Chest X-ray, AP view. Patient: 46 years old, sex F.
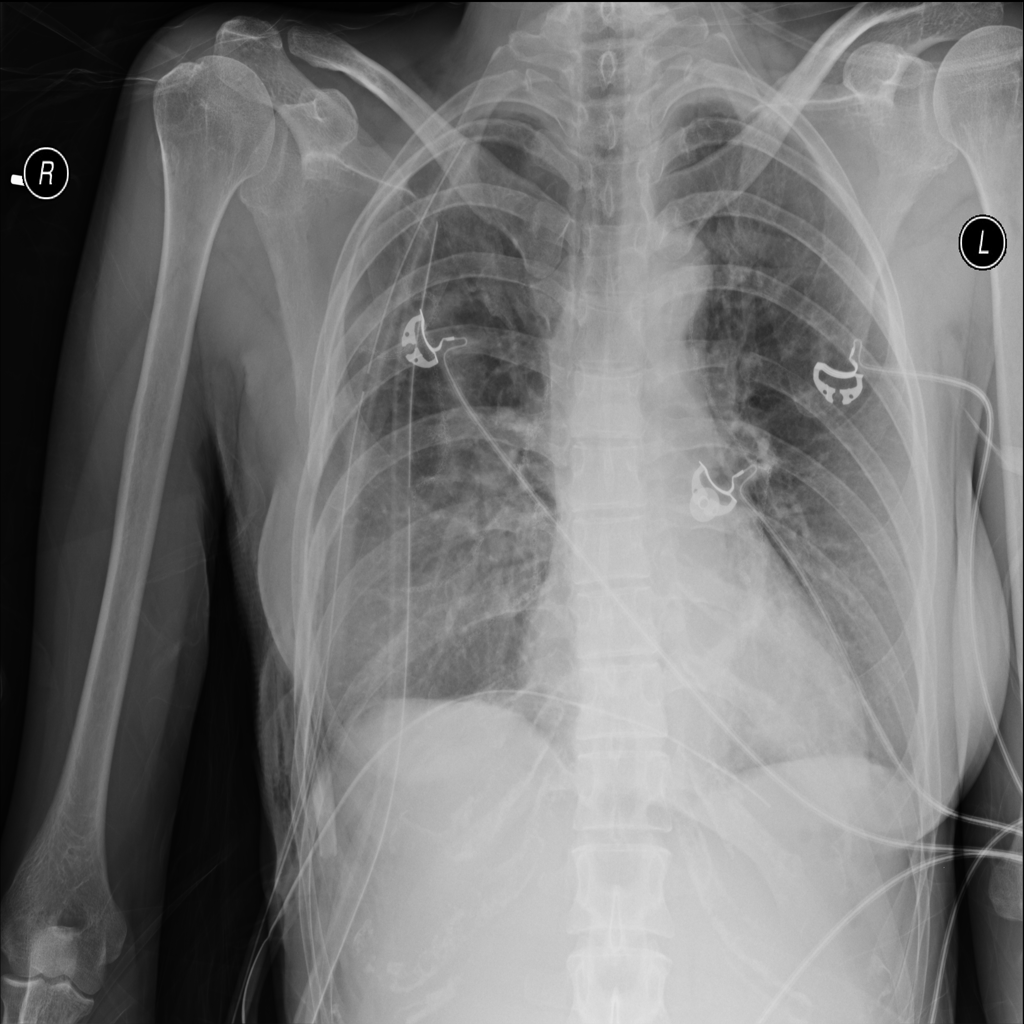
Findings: Mass